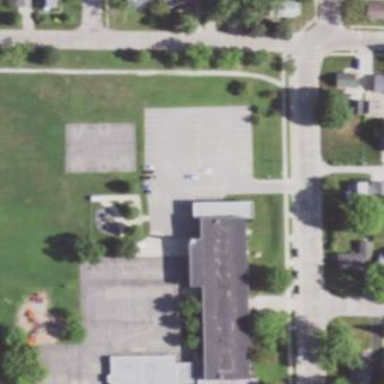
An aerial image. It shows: Grey-roofed school building.